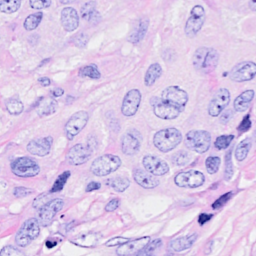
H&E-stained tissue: Breast